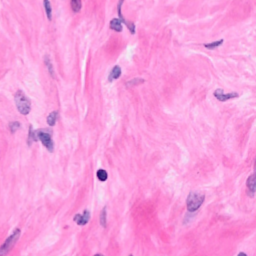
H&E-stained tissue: Breast